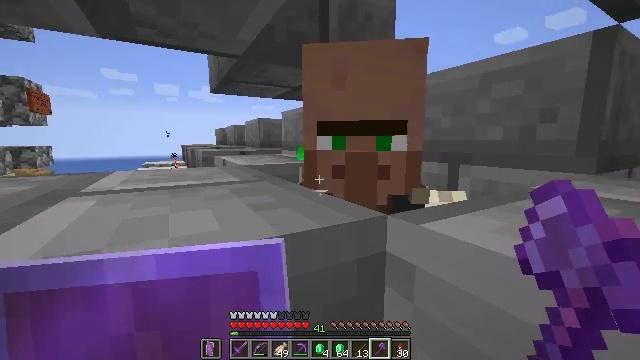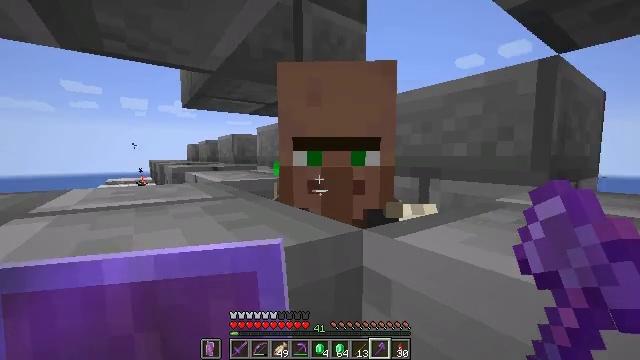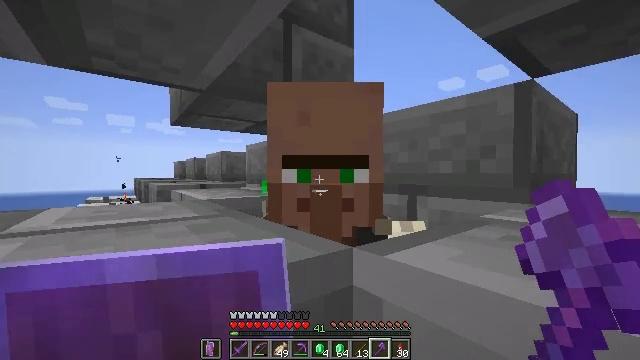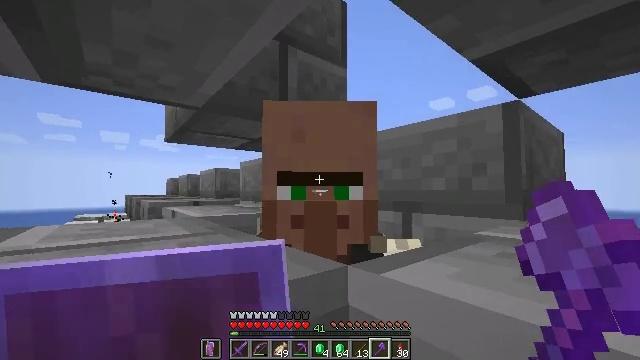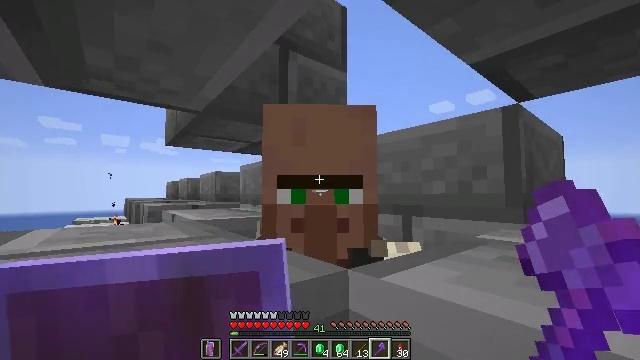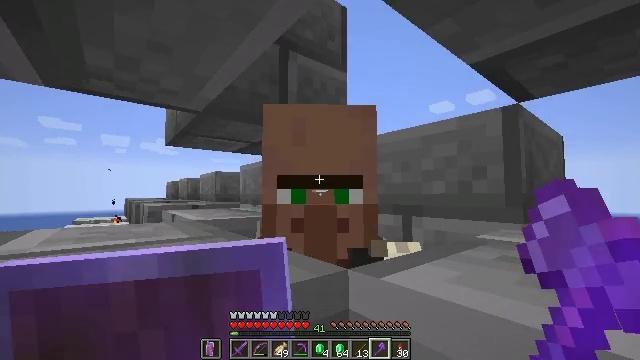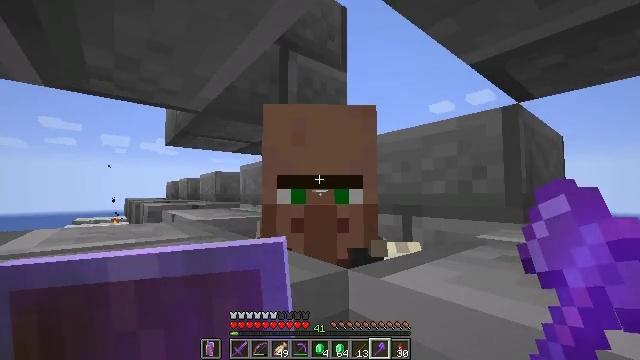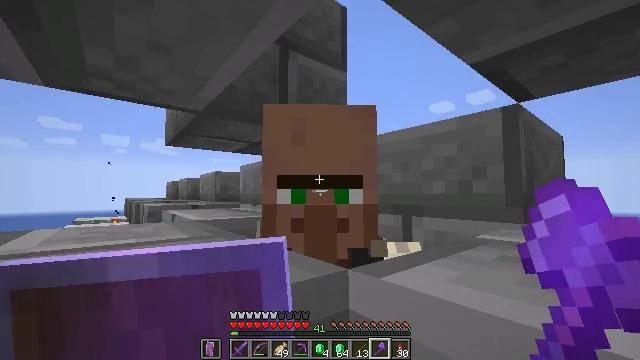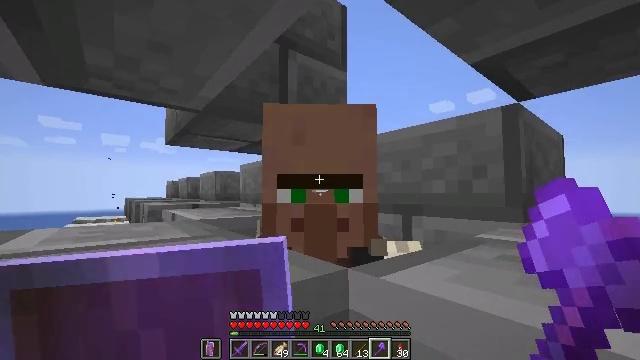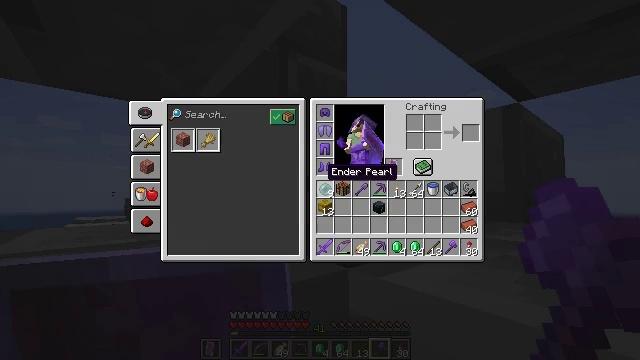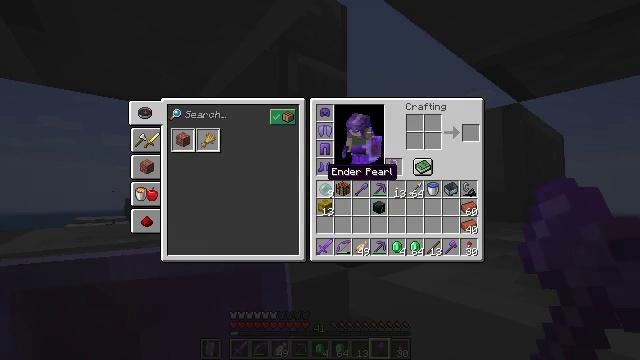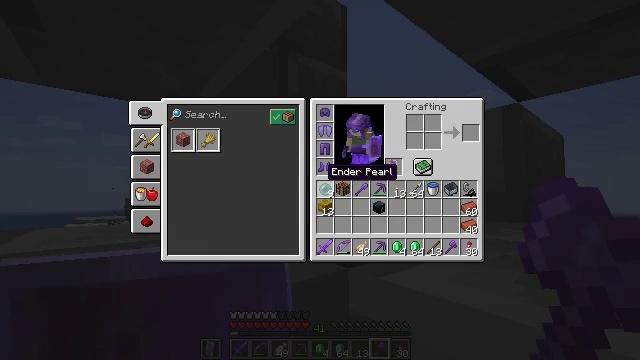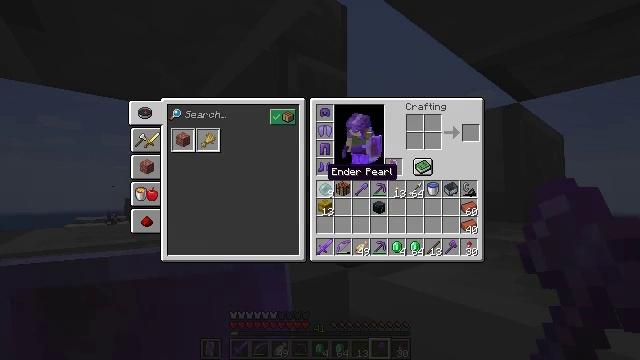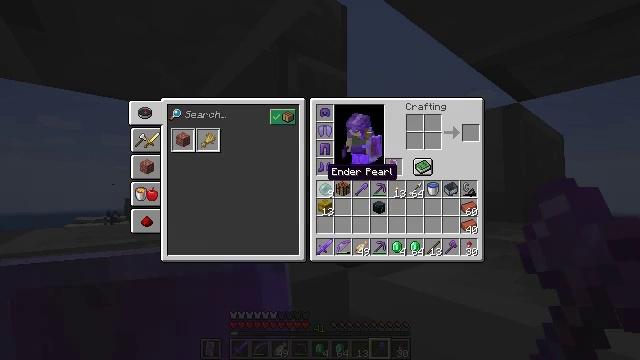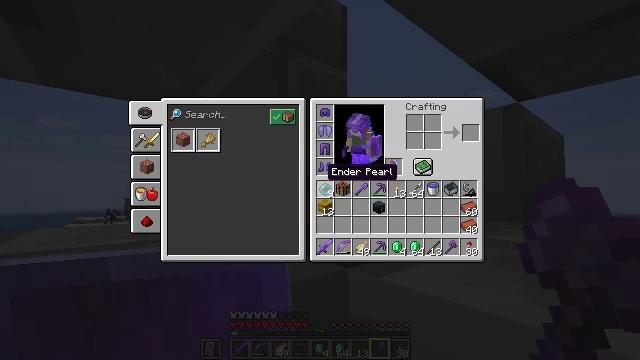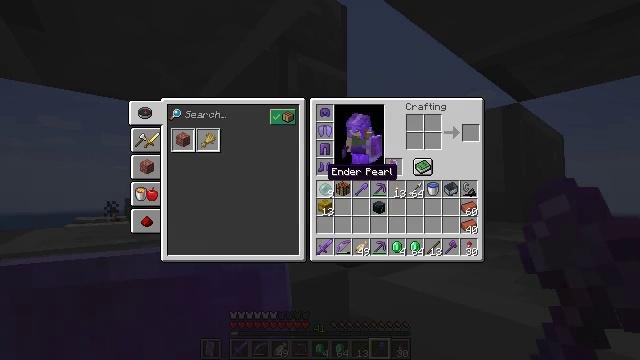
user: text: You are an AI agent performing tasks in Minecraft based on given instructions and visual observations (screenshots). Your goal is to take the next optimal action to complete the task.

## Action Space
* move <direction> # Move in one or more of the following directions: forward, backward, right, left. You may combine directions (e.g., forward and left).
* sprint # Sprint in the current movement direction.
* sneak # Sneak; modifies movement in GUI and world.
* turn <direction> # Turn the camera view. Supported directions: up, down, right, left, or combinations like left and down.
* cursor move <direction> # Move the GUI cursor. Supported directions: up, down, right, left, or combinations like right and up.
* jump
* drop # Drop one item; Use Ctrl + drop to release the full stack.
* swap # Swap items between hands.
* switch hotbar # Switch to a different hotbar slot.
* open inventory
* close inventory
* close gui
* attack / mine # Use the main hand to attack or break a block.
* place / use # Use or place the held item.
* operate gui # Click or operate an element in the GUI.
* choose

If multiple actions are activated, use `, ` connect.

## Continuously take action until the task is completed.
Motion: motion action
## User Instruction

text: Use stone bricks to craft chiseled stone bricks.
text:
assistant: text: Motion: turn right and up
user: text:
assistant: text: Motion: turn right and up
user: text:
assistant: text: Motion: turn right and up
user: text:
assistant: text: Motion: no_op
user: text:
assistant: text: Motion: no_op
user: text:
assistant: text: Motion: no_op
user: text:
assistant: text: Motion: no_op
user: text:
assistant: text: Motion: no_op
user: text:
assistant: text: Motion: open inventory
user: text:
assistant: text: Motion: open inventory
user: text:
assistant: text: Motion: open inventory
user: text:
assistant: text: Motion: open inventory
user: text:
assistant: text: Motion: no_op
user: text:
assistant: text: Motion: no_op
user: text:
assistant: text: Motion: no_op
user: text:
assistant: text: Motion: no_op
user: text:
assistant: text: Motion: no_op
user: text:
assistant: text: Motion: no_op
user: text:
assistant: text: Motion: no_op
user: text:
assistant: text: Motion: no_op
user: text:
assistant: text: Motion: no_op
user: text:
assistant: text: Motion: no_op
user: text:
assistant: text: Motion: no_op
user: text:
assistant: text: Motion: no_op
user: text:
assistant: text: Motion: no_op
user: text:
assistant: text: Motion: no_op
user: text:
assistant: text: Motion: no_op
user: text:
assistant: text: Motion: no_op
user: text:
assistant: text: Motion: no_op
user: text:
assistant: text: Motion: use / place